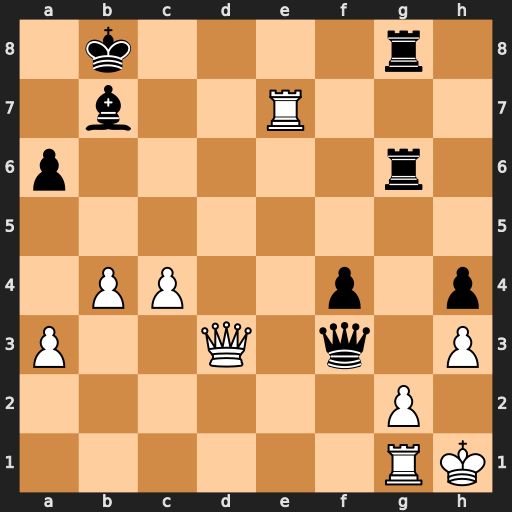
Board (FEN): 1k4r1/1b2R3/p5r1/8/1PP2p1p/P2Q1q1P/6P1/6RK
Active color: w
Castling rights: -
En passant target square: -
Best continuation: Re8+ Rxe8 gxf3